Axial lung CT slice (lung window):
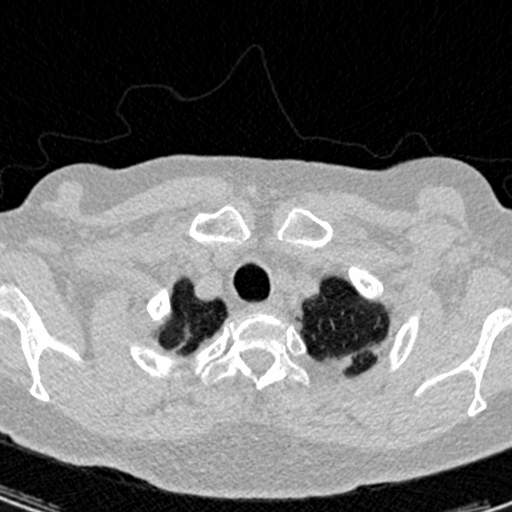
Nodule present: no